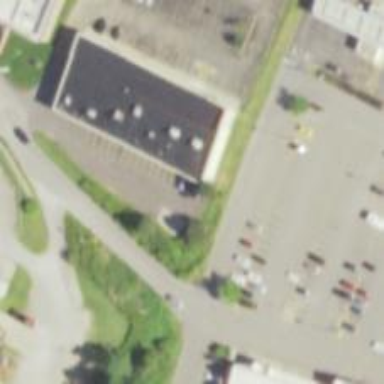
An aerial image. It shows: Healthcare clinic.